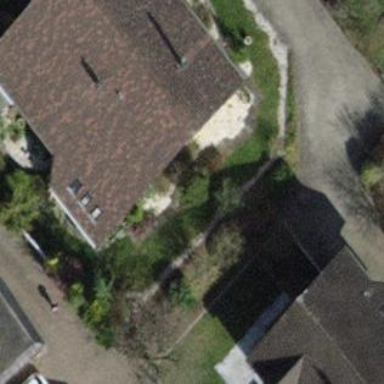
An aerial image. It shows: Semidetached house.